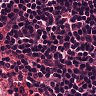
Metastatic tissue present: no